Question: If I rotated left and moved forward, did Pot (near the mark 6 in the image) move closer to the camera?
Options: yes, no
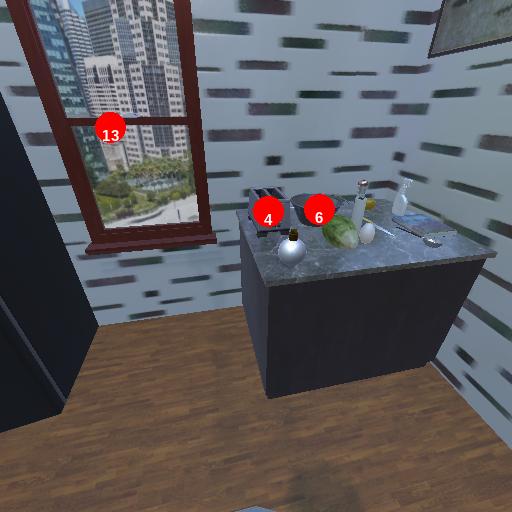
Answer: yes